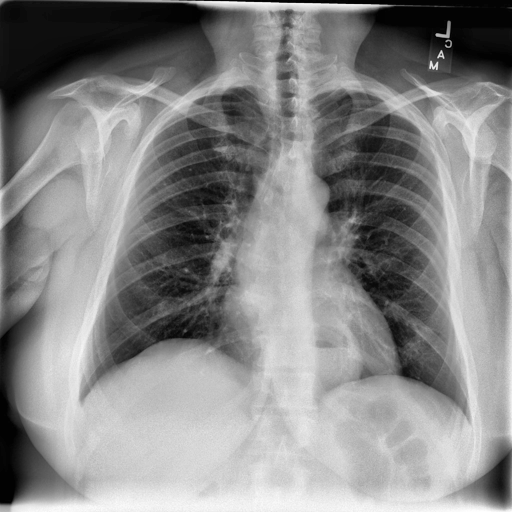
Finding: NORMAL